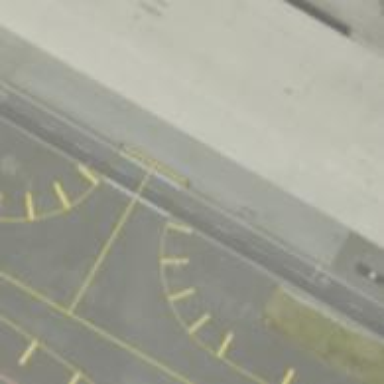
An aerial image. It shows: Image of taxiway at airport.